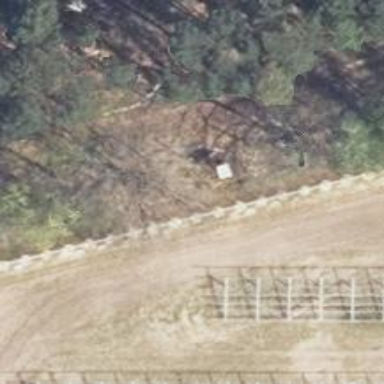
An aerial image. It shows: Hunting stand.